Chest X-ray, PA view. Patient: 50 years old, sex M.
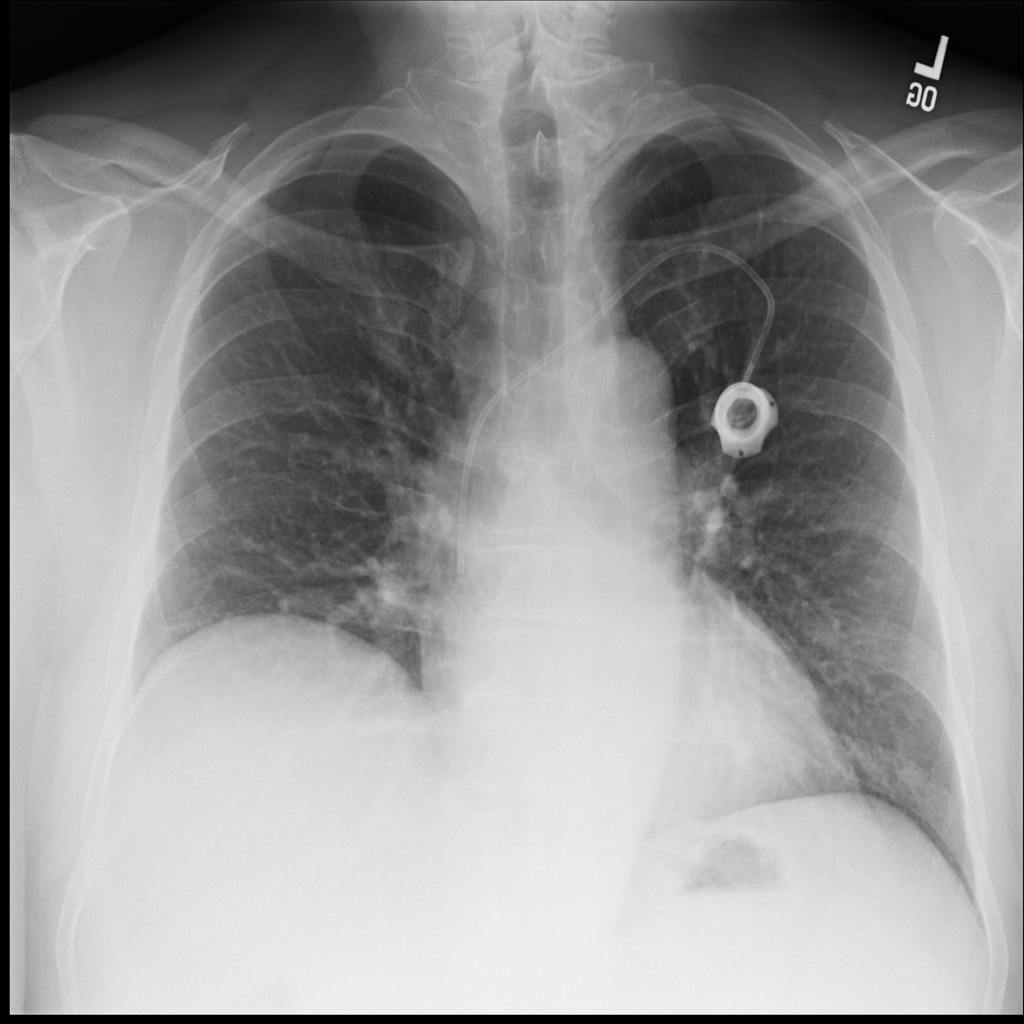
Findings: No Finding